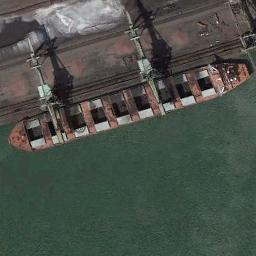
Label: ship